Question: I need to represent the payment of a customer to buy a flight ticket in an airport.
The system of airport has a bonus system.
So customer can make payment for ticket by a bonus or by another payment system or together. But I don't know how to represent it all together.
I wanna make the interface that called 'PaymentMethod' and make this hierarchy : 'ByPaymentSystem'(Interface), 'ByBonuse'(Class), 'ByMix'(Class that dependet from 'ByPaymentSystem')
Payment system will also have many realizations f.e. :
'webmoney', 'mastercard' and so on.
And also I wanna make a 'PaymentService' class that will have method 'pay' that will take a parameter 'method:PaymentMethod' and also take an specific information about the kind of payment.
I am not sure about 'ByMix' class, and my spirit wanna avoid this class.
What do u think about it ?
Please don't break down my reputation but just comment your opinion. I will review them and than make decision about destiny of this topic. Also I prepeare imagine all my thoughts about subj in UML class diagram if that will be necessary.
This is the my draft of a part of my diagram

I wanna make something like that but i don't know how to deal further.
How to represent payment by mixed case: by bonuses and by credit cash.
UPD:
This project is the site of an avia-company. The company have bonuse miles system. That means the frequently flying customers can receive some free kilometeres bonuses by that they can pay some part of a flight.
Of course they can make payment by credit card or even combine that methods. - there I have stock. How to represent that combination ?
I need to represent the class diagram that will satisfy the desires above.
UPD:
<URL>
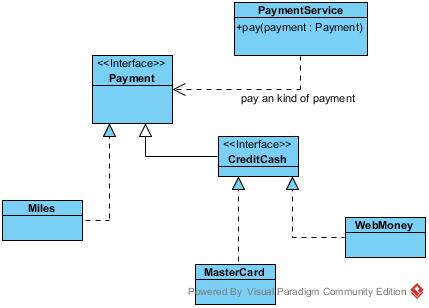
Answer: You should start with a model of the problem domain. I would expect something like the following:
<URL>
This diagram states that:
- 'Customer''Payment''Payment Service'- 'Payment Service''Payments''Customer'- 'Payment''amount'- 'Payment''Mileage Payment''Cash Payment''Credit Card Payment'- 'Payment'
To then answer your question in terms of the solution domain, I would have your 'pay()' method accept a collection of payments. You don't need subordinate interfaces for each kind of 'Payment', only various class implementations. I would use polymorphic operations to debit (if that's the right word), roll back if anything fails, and commit when all the debits succeed.